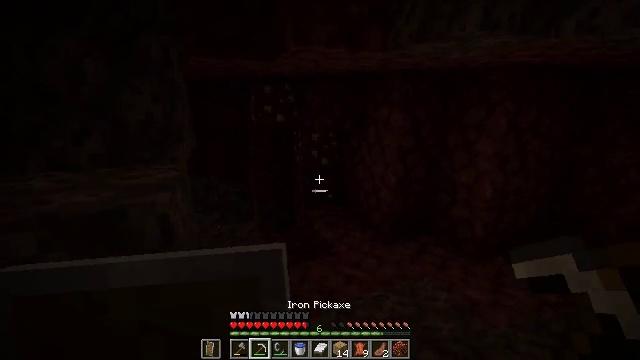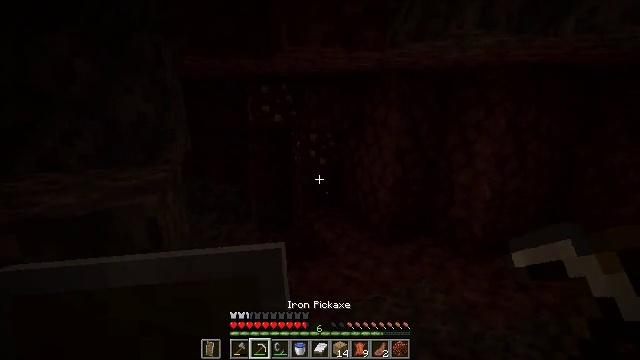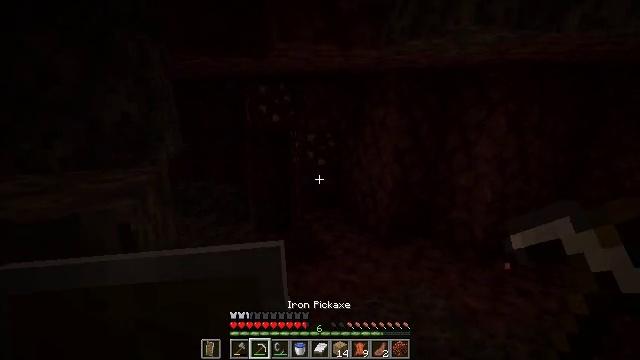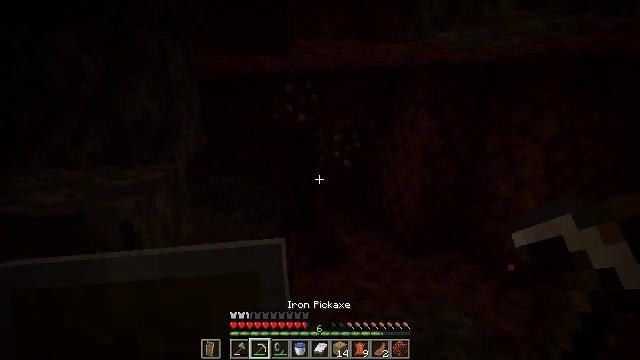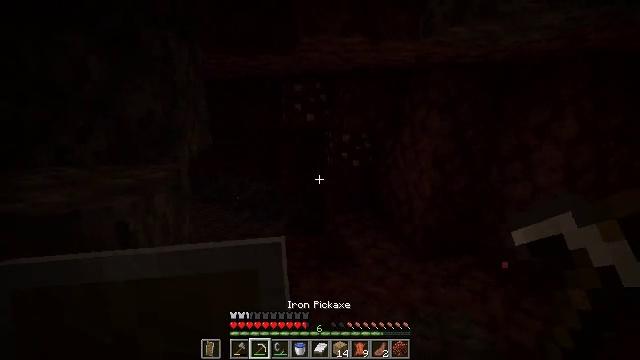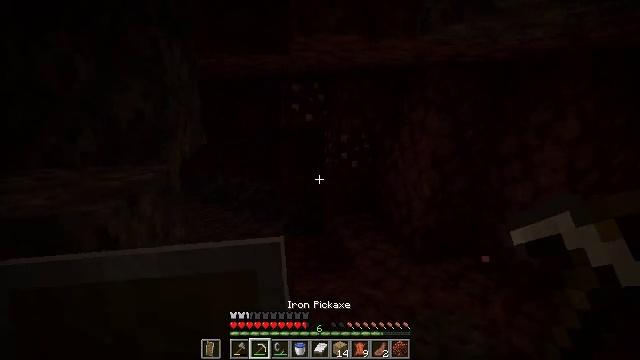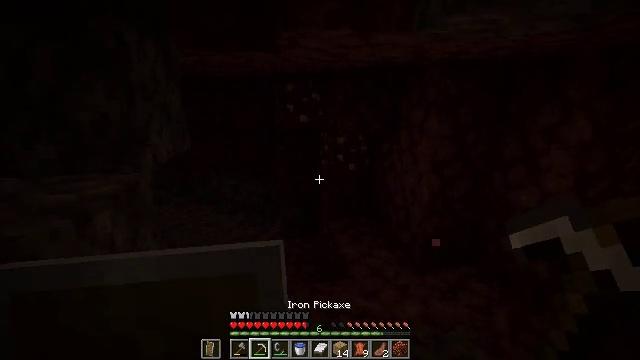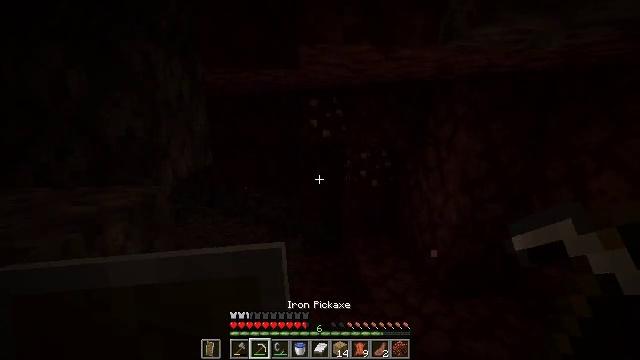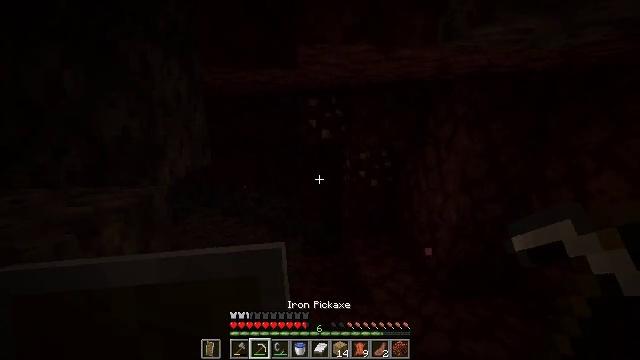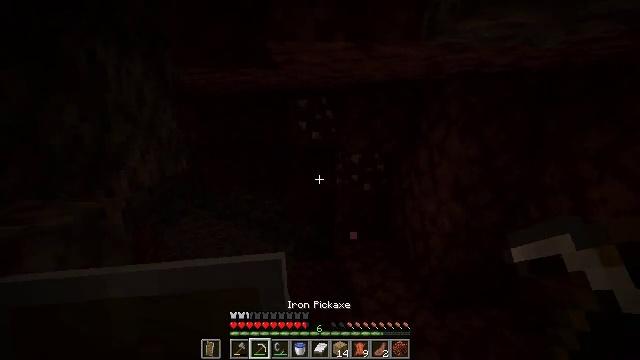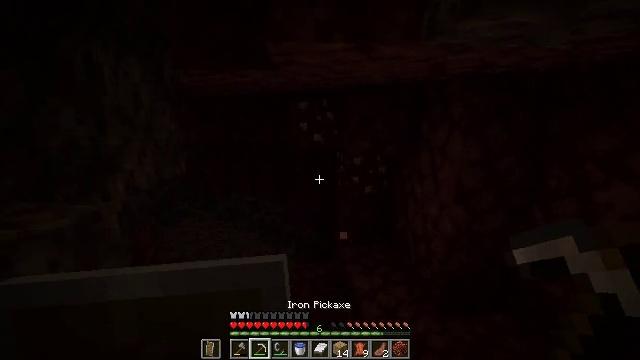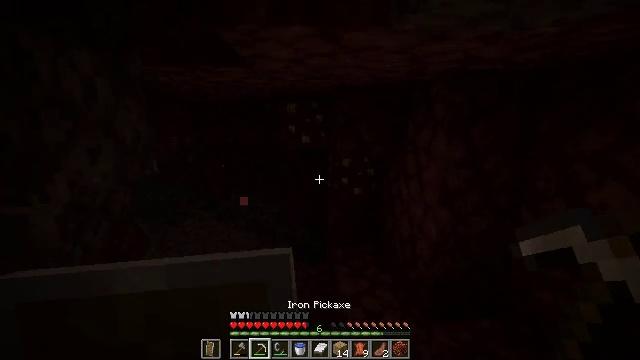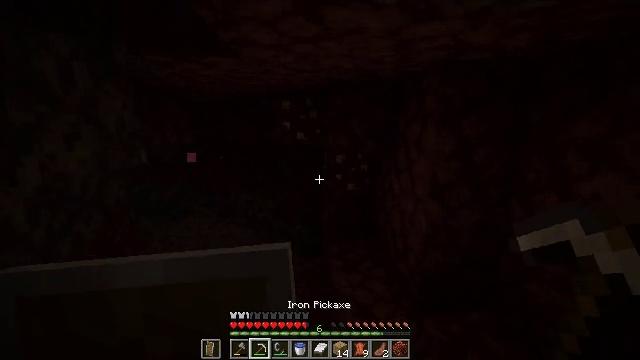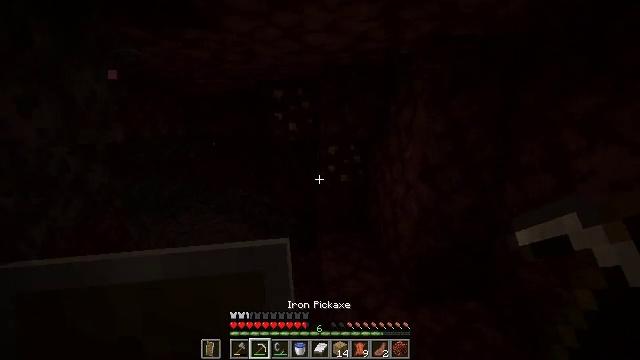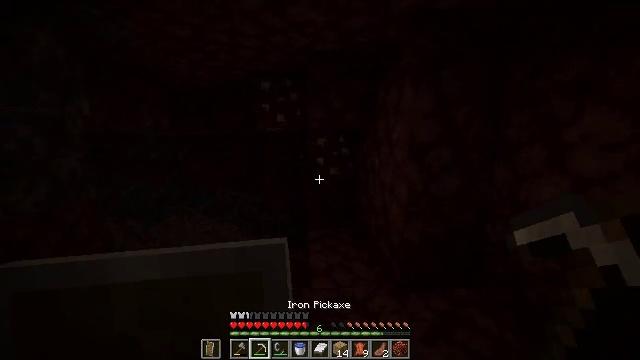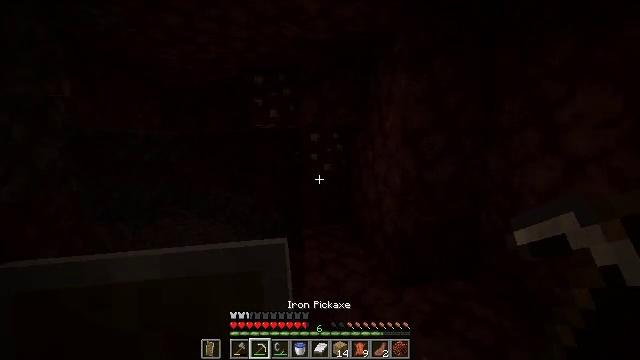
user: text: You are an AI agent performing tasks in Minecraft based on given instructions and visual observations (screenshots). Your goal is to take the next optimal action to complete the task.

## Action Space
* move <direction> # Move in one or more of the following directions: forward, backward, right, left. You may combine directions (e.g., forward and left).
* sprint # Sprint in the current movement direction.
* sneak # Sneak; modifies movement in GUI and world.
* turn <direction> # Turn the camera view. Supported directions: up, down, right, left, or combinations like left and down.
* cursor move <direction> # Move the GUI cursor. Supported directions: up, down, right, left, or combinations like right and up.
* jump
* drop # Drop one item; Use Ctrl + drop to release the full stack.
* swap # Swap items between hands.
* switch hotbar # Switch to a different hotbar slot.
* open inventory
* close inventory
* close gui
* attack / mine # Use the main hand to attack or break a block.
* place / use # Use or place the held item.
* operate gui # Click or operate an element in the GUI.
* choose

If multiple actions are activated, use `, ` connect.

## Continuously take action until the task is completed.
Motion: motion action
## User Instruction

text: Collect nether gold ore blocks.
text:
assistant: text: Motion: move forward and move right
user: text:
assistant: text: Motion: move forward and move right
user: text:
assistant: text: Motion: move forward and move right, turn left
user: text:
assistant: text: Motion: move forward and move right, turn left
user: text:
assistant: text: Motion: move forward
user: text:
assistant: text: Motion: move forward and move right
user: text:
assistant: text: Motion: move forward and move right, turn left and up
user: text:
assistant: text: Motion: move forward and move right
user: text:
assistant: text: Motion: move forward and move right
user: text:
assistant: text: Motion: move forward and move right, sprint
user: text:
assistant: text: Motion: move forward and move right, sprint
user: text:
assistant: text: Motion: move forward and move right, sprint
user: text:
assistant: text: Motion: move forward and move right, sprint
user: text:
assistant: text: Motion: move forward and move right, sprint, turn right and up
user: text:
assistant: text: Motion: move forward and move right, sprint, turn right and up
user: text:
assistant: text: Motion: move forward and move right, sprint, turn up
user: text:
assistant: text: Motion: move forward and move right, sprint
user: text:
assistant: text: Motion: move forward and move right, sprint, turn left and up
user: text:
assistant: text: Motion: move forward, sprint, attack / mine
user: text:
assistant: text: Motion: move forward, turn left, attack / mine
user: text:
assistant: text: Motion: move forward, attack / mine
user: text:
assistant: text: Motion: move forward, attack / mine
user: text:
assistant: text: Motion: move forward, attack / mine
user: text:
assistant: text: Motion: move forward, attack / mine
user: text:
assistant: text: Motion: move forward, attack / mine
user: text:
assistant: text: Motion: attack / mine
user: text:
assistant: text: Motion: attack / mine
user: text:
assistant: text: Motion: attack / mine
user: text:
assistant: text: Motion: attack / mine
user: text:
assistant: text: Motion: attack / mine